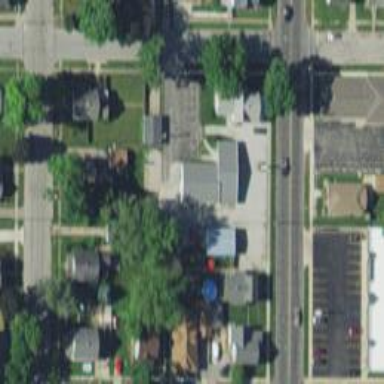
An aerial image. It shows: Alley classified as service road.